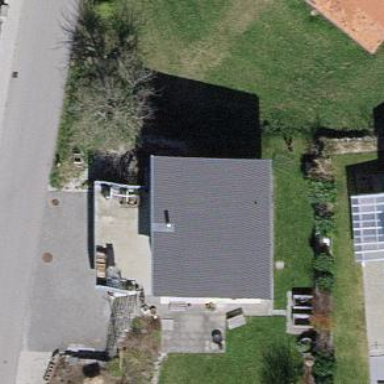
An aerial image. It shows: Simple house.